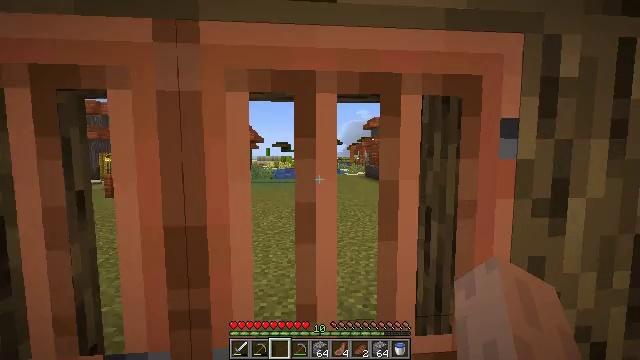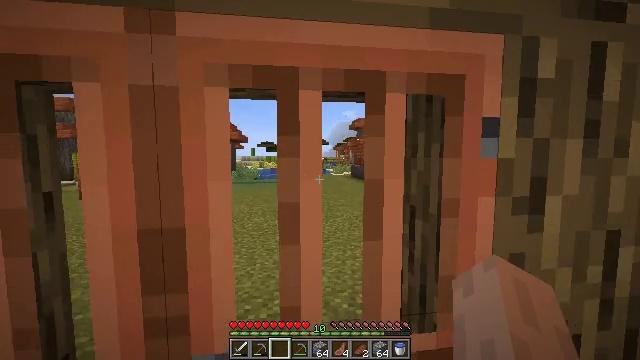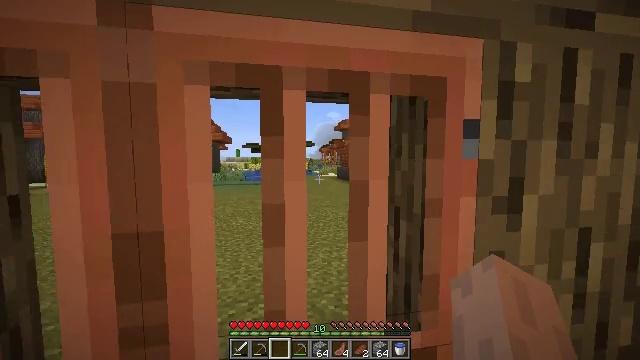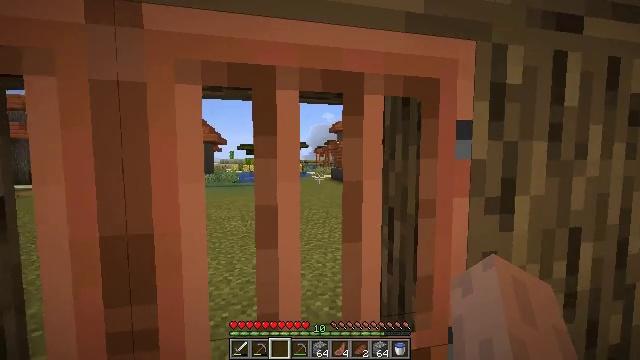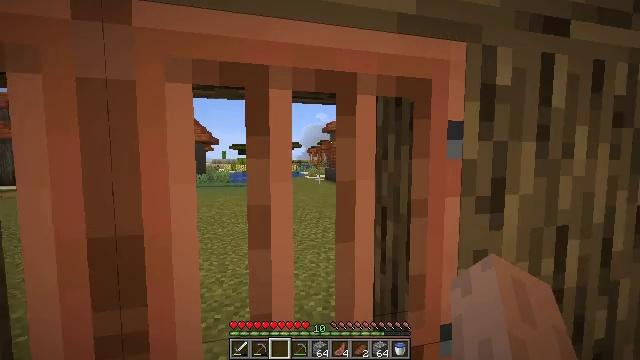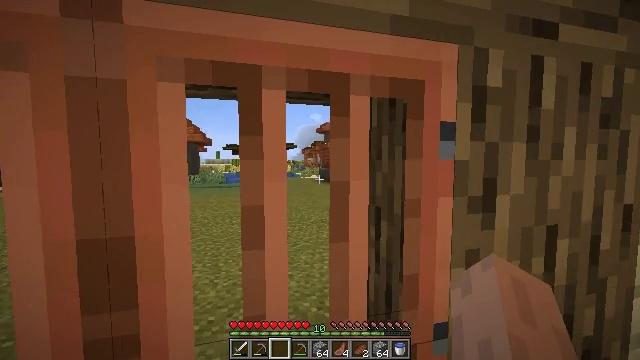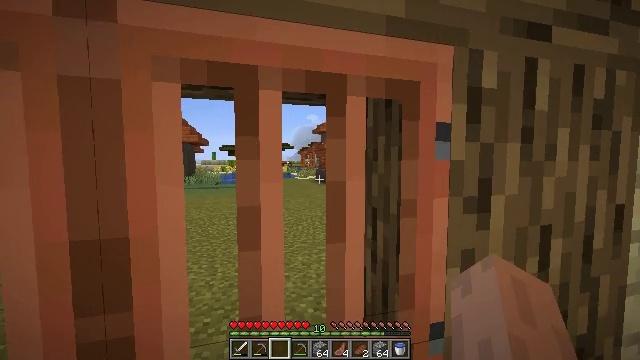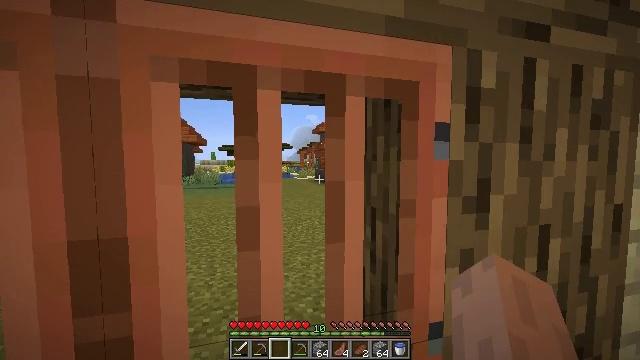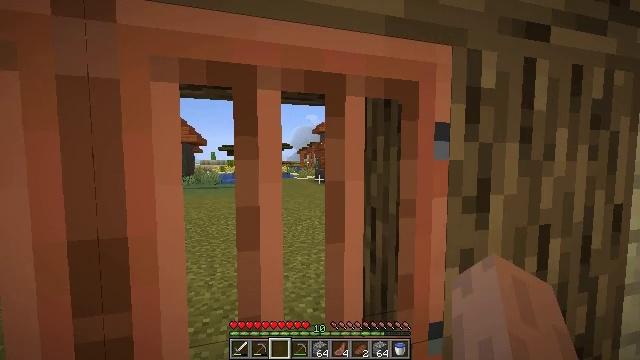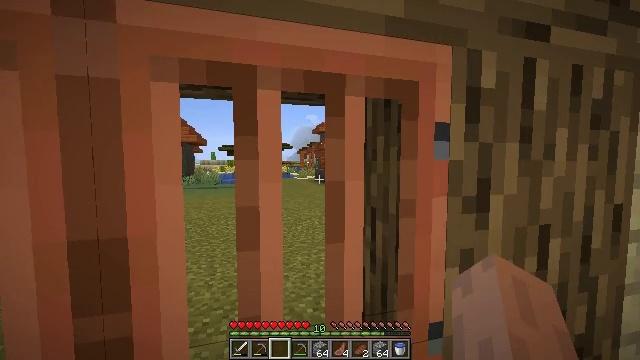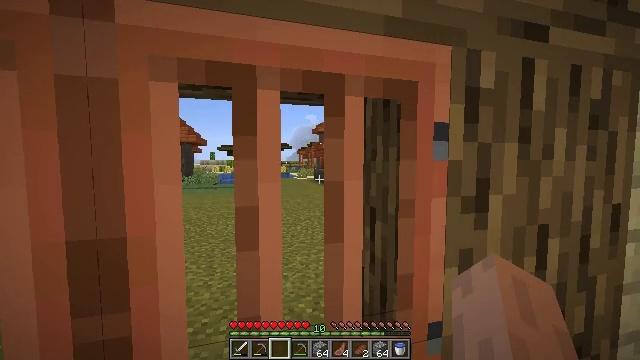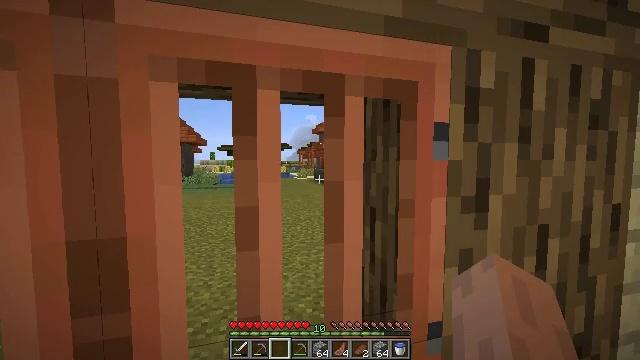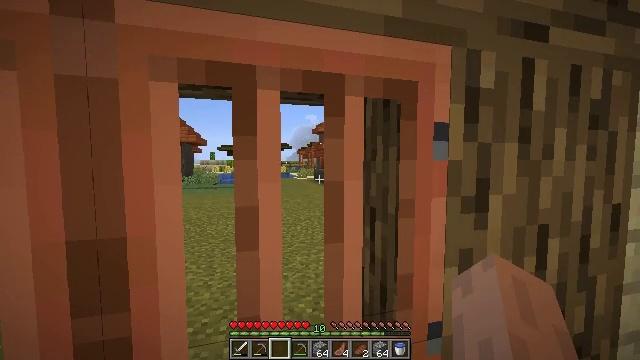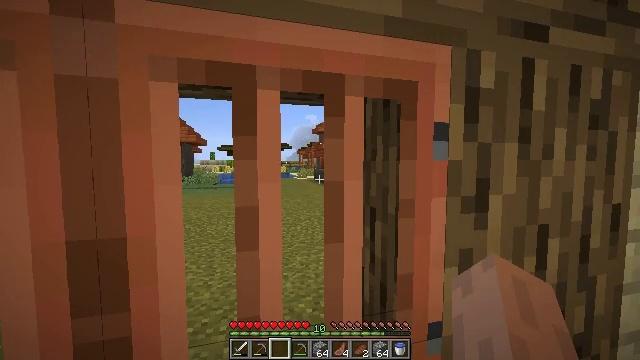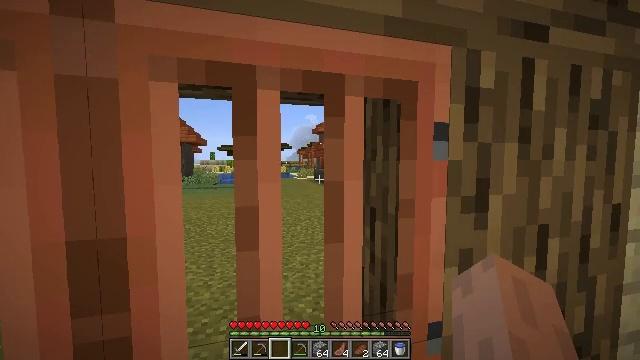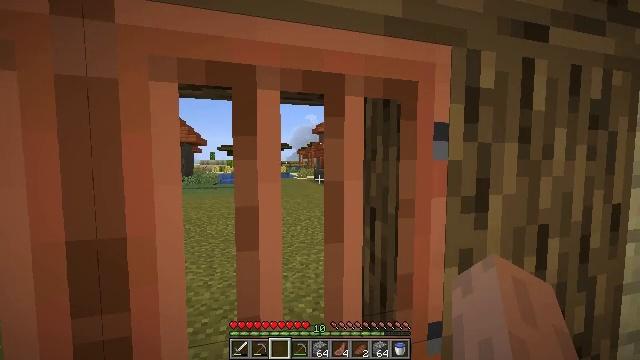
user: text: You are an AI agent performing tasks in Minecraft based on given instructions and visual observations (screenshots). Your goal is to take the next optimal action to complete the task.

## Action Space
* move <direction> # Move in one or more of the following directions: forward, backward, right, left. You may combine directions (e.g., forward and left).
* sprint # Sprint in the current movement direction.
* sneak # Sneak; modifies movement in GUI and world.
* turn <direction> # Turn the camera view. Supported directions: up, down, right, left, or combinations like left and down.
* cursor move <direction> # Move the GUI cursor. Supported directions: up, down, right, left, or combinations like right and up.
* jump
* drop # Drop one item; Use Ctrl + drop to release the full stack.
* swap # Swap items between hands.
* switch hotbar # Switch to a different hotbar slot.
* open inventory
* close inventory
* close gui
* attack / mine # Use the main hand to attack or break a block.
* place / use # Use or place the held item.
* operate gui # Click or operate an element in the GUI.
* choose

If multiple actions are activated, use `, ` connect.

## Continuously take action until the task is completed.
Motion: motion action
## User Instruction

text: Use the crafting table to craft an acacia button.
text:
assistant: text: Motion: turn right
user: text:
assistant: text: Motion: turn right
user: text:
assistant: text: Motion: turn right
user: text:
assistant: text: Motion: turn right
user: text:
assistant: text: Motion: turn right
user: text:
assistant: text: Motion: no_op
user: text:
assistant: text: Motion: no_op
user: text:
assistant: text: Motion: no_op
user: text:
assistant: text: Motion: no_op
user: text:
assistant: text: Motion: no_op
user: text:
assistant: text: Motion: no_op
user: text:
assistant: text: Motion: no_op
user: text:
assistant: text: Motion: no_op
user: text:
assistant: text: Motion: no_op
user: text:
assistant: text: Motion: no_op
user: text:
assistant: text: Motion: no_op
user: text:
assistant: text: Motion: no_op
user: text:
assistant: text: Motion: no_op
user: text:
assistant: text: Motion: no_op
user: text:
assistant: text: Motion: no_op
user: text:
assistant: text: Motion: no_op
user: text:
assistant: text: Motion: no_op
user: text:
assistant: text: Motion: no_op
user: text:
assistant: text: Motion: no_op
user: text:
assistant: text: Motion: no_op
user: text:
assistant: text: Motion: no_op
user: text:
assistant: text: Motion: no_op
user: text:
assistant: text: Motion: move forward, turn right
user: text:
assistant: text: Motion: move forward, turn right
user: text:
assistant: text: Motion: move forward, turn right and down